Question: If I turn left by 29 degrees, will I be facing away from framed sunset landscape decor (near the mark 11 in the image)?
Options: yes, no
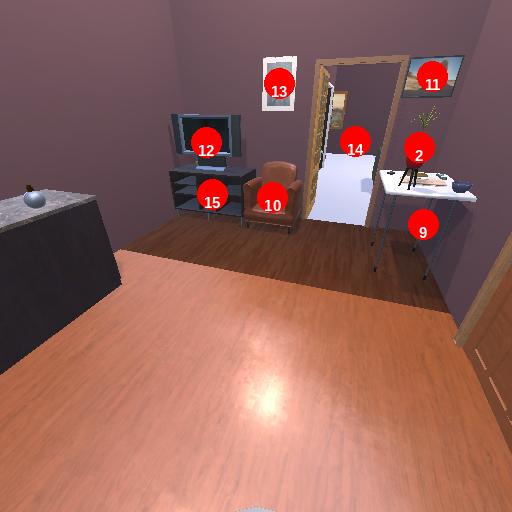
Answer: yes